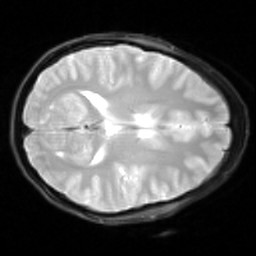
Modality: inplaneT2
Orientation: axial
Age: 21
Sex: female